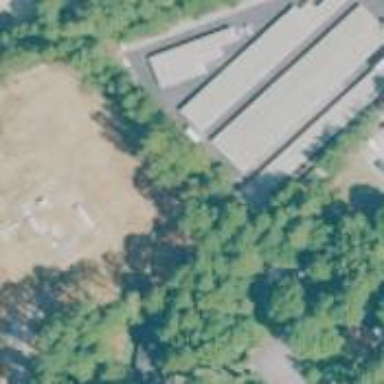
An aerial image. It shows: Warehouse.